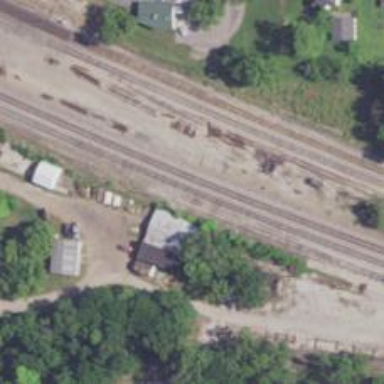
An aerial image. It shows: Railway siding with rails.